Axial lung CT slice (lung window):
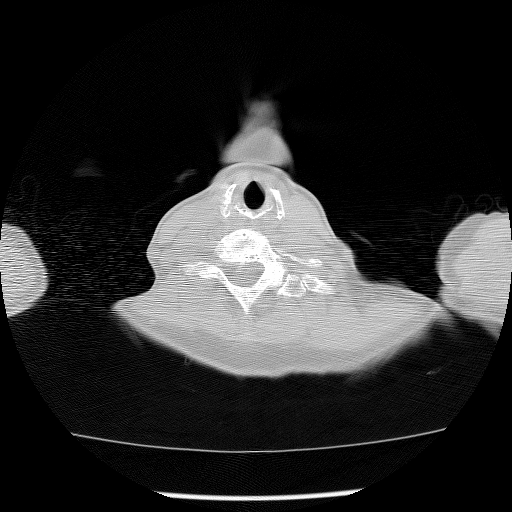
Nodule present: no